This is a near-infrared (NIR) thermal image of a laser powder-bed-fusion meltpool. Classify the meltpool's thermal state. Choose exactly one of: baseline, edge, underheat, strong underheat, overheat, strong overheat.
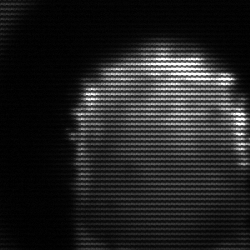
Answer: baseline